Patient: sex M, age 64
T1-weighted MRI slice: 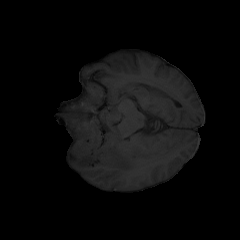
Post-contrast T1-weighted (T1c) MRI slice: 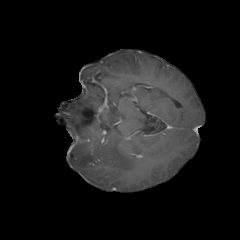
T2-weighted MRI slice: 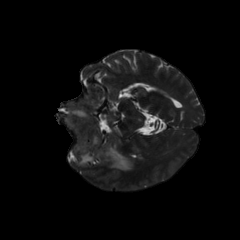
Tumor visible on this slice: yes
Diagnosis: Astrocytoma, IDH-mutant
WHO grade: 3